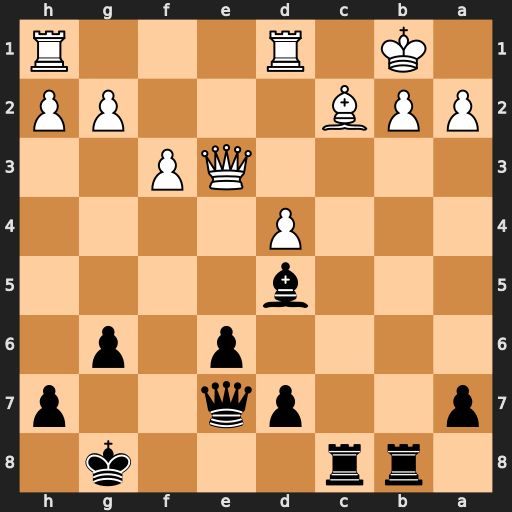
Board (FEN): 1rr3k1/p2pq2p/4p1p1/3b4/3P4/4QP2/PPB3PP/1K1R3R
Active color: b
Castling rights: -
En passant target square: -
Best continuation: Bxa2+ Kxa2 Rxc2